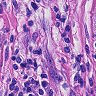
Metastatic tissue present: no